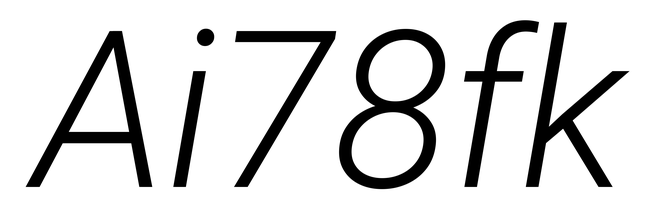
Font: Roboto-Italic_Light_Italic